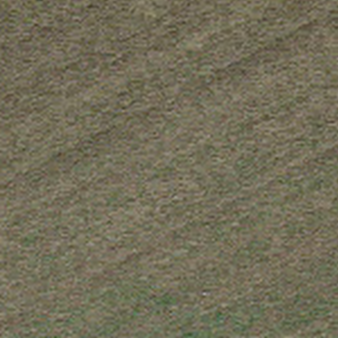
Label: other